RGB frame:
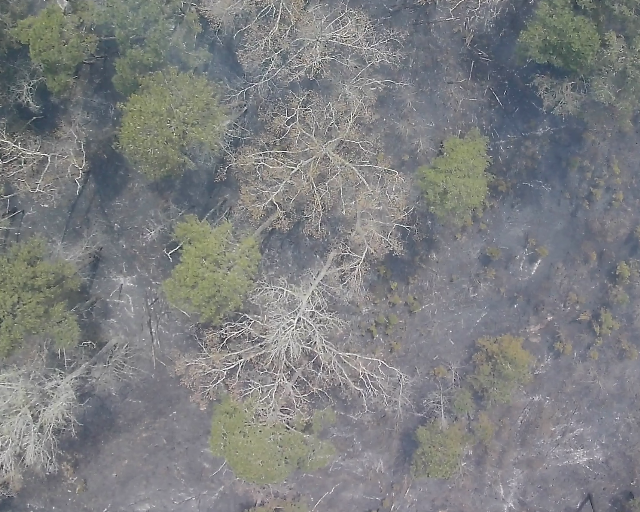
Thermal frame:
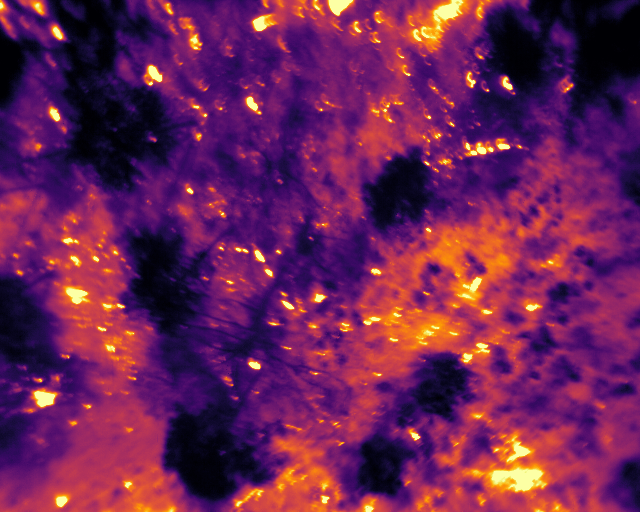
Captured: 2026-02-26 03:41:54
Pixels at or above 80 °C: 1194 (fraction of frame: 0.003644)